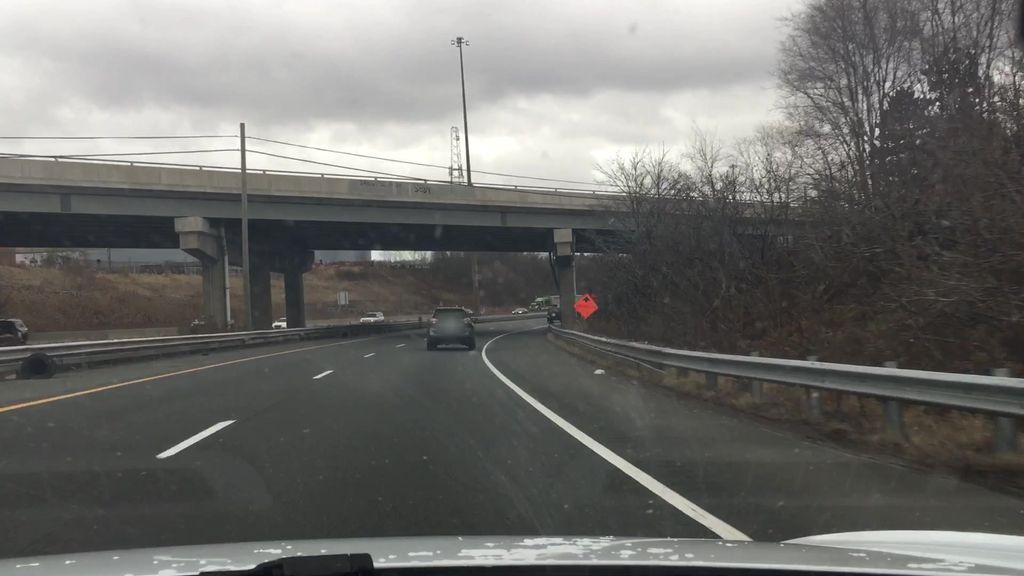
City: hamilton